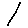
Label: line